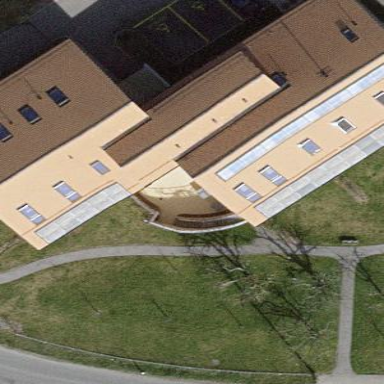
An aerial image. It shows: Building.